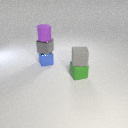
small gray rubber cube above small green rubber cube